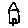
Label: house